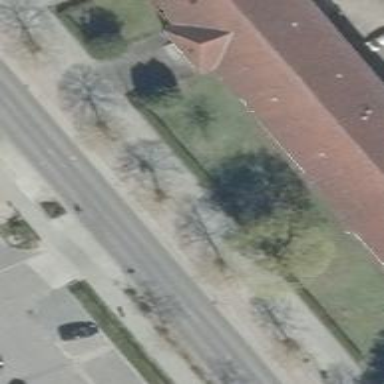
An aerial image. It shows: Deciduous broadleaved tree typically found along the street.